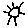
Label: sun